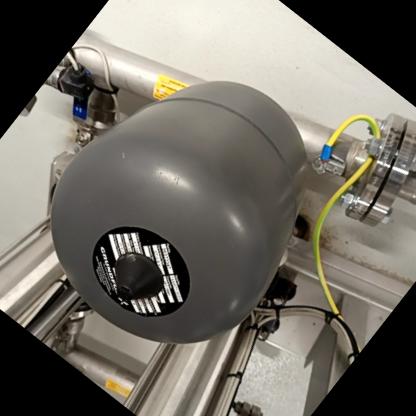
Klasa: inne